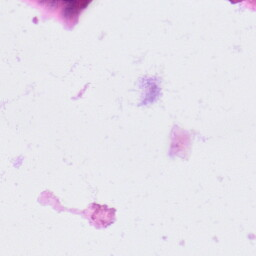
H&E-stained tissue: Colon